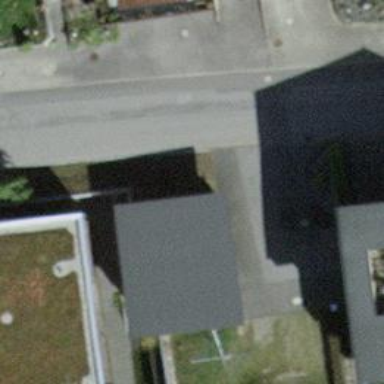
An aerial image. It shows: Garage building.